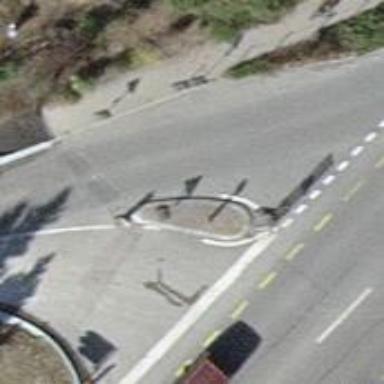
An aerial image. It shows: Unclassified asphalt road with separate sidewalk. There are trolley wires forward.